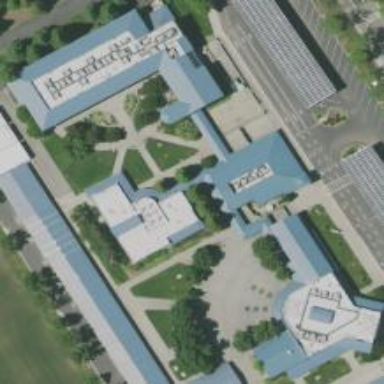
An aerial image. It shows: School building.